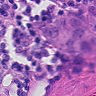
Metastatic tissue present: yes